Interaction volume radius: 5 \u00c5
Interaction volume height: 20 \u00c5
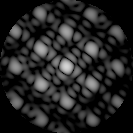
Disorder parameter: 0.1667